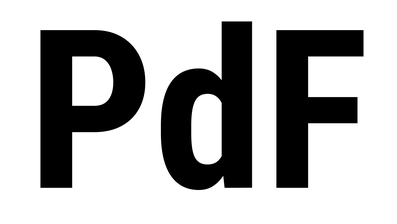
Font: Roboto_Condensed_Bold